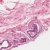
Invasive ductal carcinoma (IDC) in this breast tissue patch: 0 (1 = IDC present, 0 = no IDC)